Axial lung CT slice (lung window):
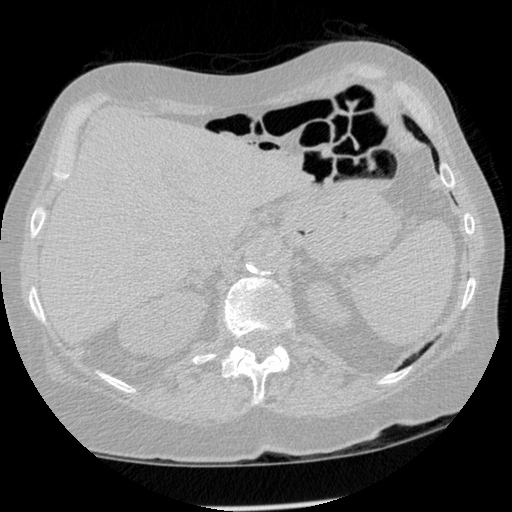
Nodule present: no